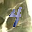
Label: 4